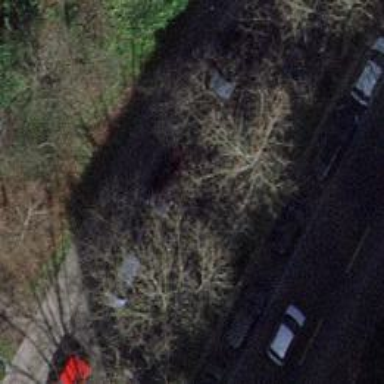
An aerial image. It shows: Tree-lined avenue.